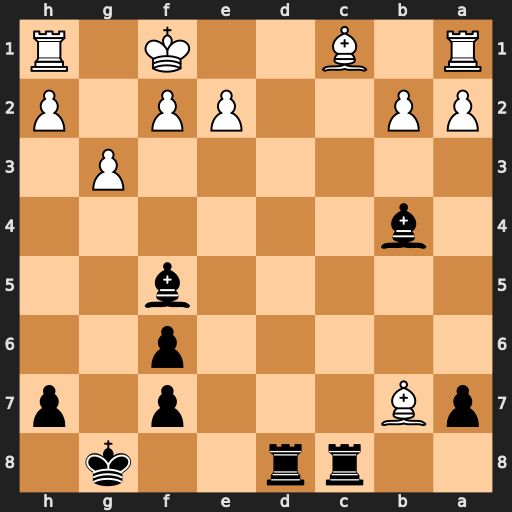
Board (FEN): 2rr2k1/pB3p1p/5p2/5b2/1b6/6P1/PP2PP1P/R1B2K1R
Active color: b
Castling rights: -
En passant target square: -
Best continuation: Bh3+ Bg2 Rd1#